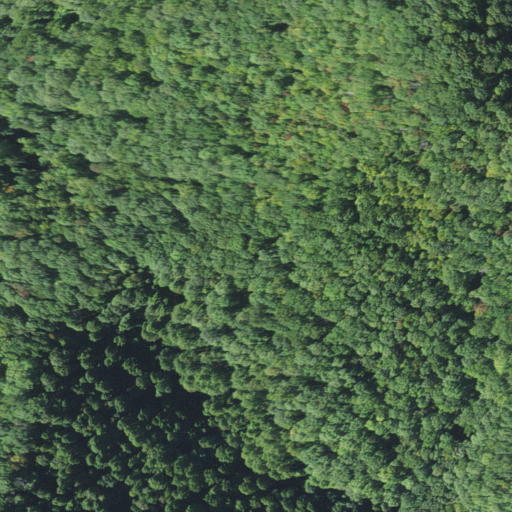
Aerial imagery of ridge(s) in North Carolina named Blackpine Ridge containing deciduous forest and mixed forest